Aerial crown-view tile of a tropical tree (Barro Colorado Island, Panama), acquired 20241216:
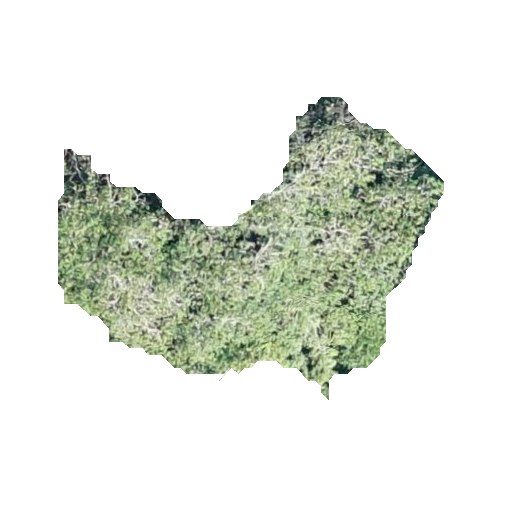
Species: Hura crepitans
GBIF accepted scientific name: Hura crepitans
Crown area: 94.409 m²